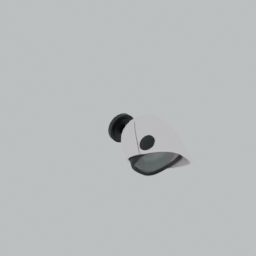
Label: electronics